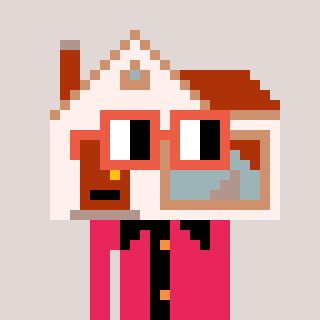
a pixel art character with square orange glasses, a house-shaped head and a redpinkish-colored body on a warm background